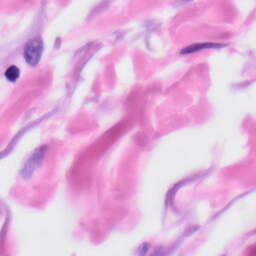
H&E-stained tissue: Skin